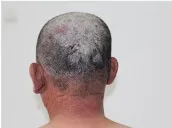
(E) Scaly plaques on the scalp.
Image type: medical_photograph (other_medical_photograph)